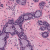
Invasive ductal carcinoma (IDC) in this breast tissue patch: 0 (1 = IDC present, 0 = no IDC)